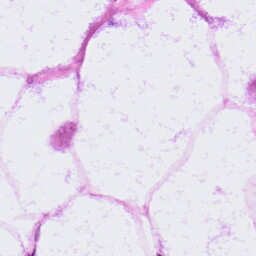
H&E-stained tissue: LymphNode